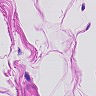
Metastatic tissue present: no